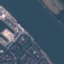
Land use / land cover class: River